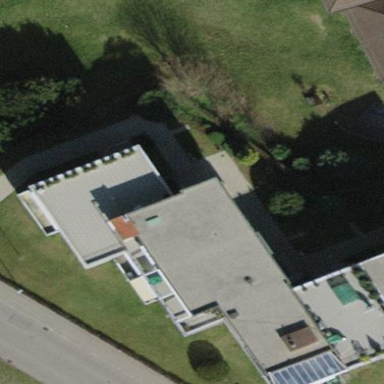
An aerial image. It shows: Flat roofed building.